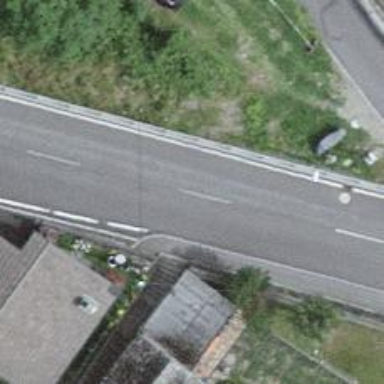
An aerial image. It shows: Set of steps on the road.